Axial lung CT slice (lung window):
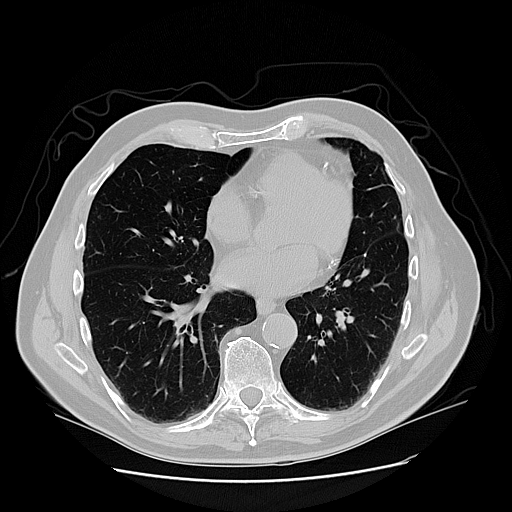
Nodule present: no